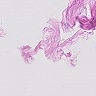
Metastatic tissue present: no